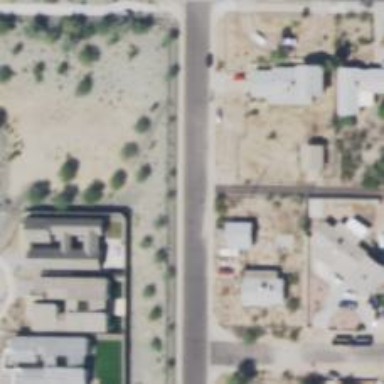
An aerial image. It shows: Alley classified as service road.